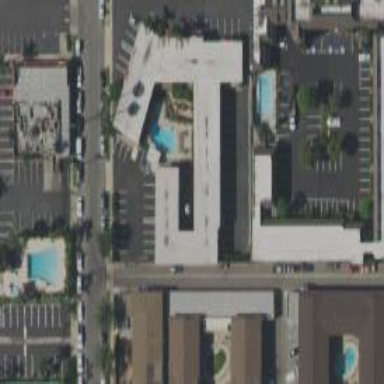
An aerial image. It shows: Hotel building.